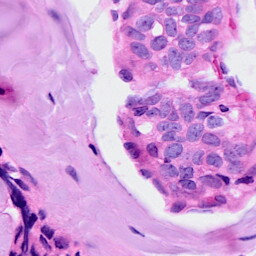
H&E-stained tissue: Breast